Interaction volume radius: 10 \u00c5
Interaction volume height: 30 \u00c5
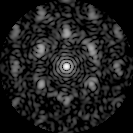
Disorder parameter: 0.6047